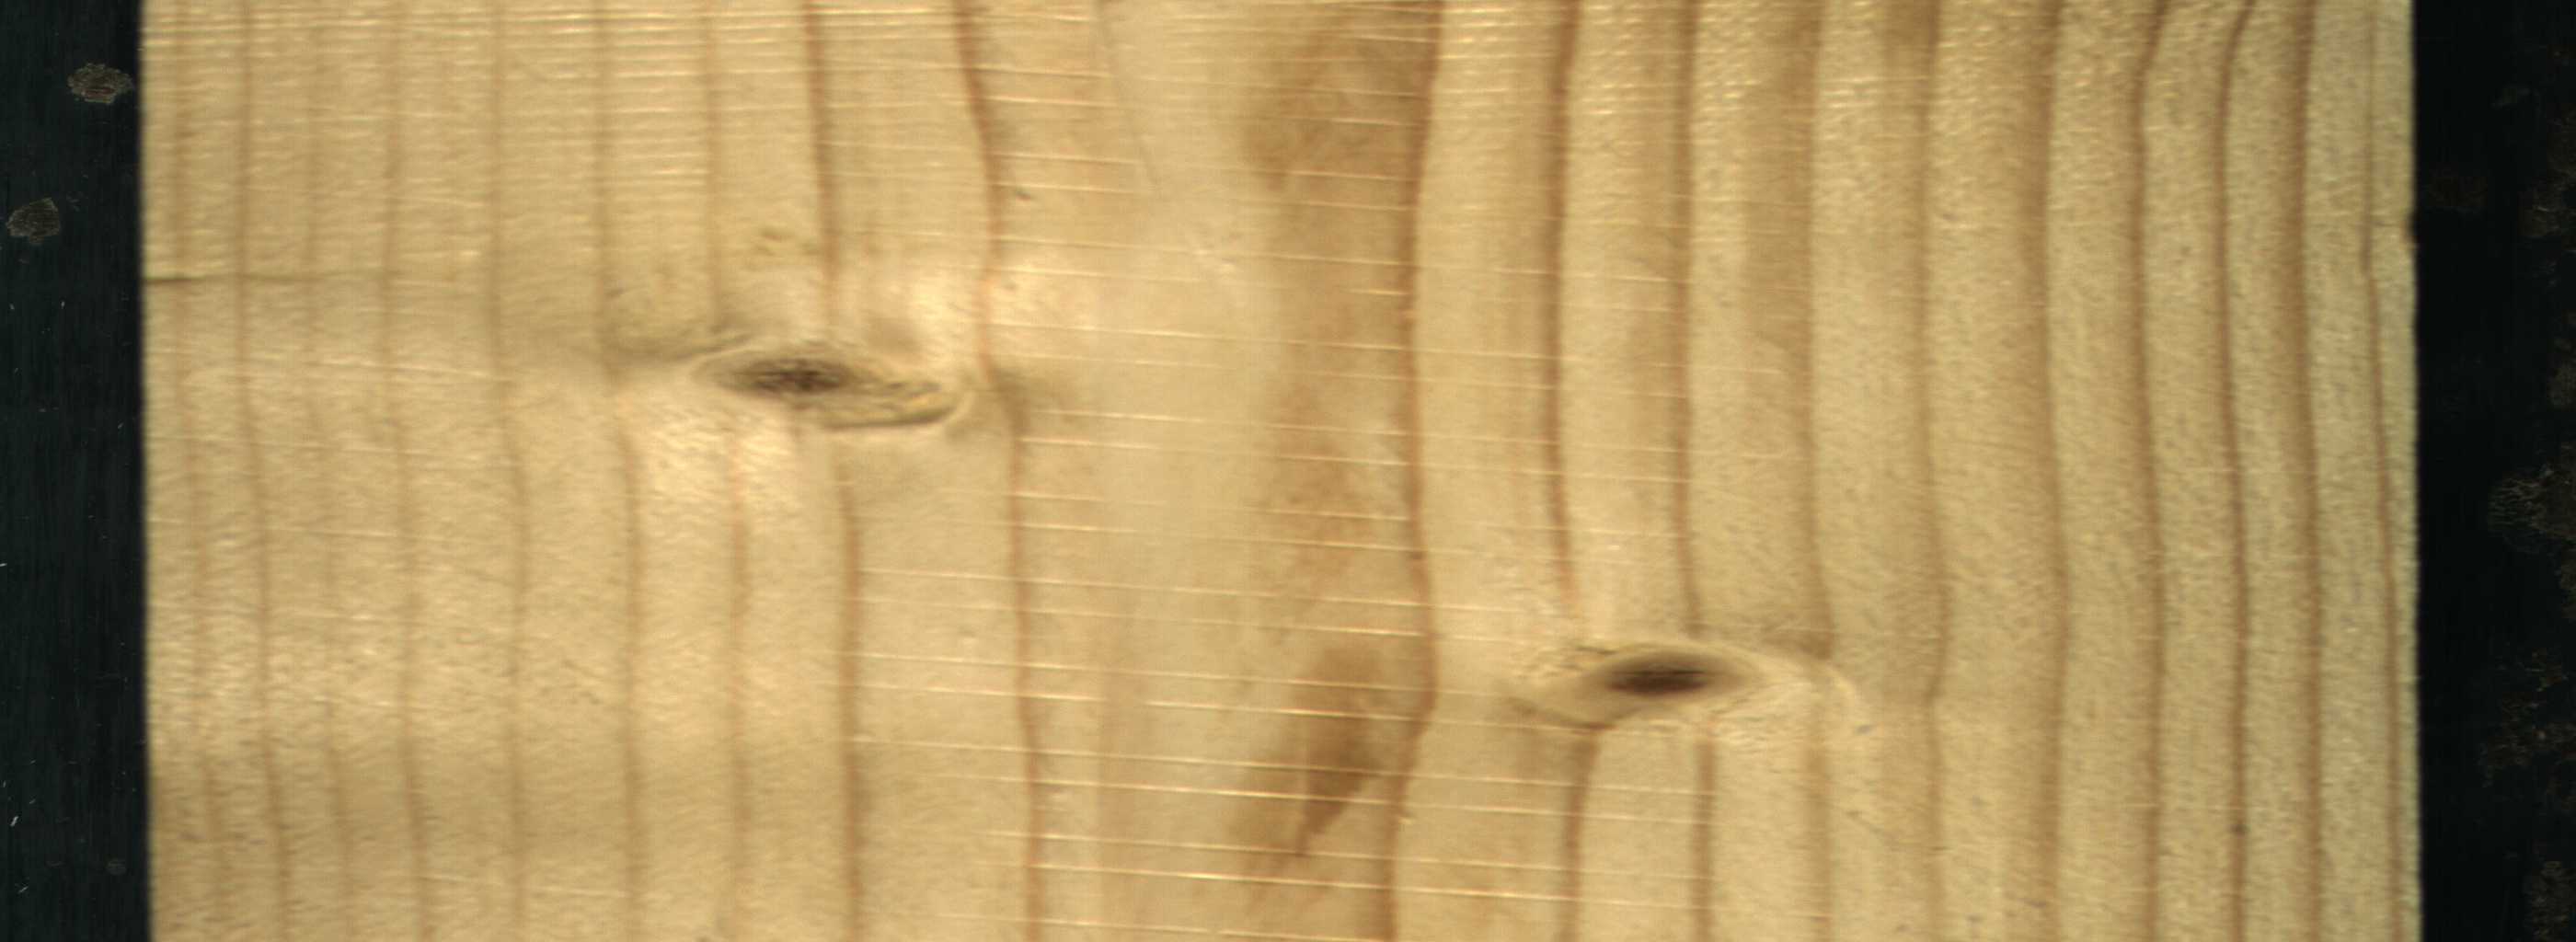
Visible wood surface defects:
Live_Knot
Live_Knot